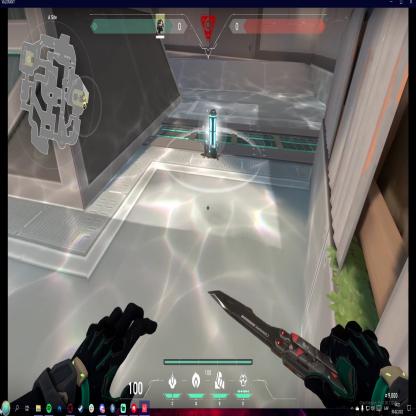
Label: planted spike